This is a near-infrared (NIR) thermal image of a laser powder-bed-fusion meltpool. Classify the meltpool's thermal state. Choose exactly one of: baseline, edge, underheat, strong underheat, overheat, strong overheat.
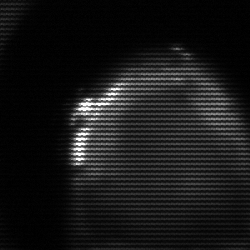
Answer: edge